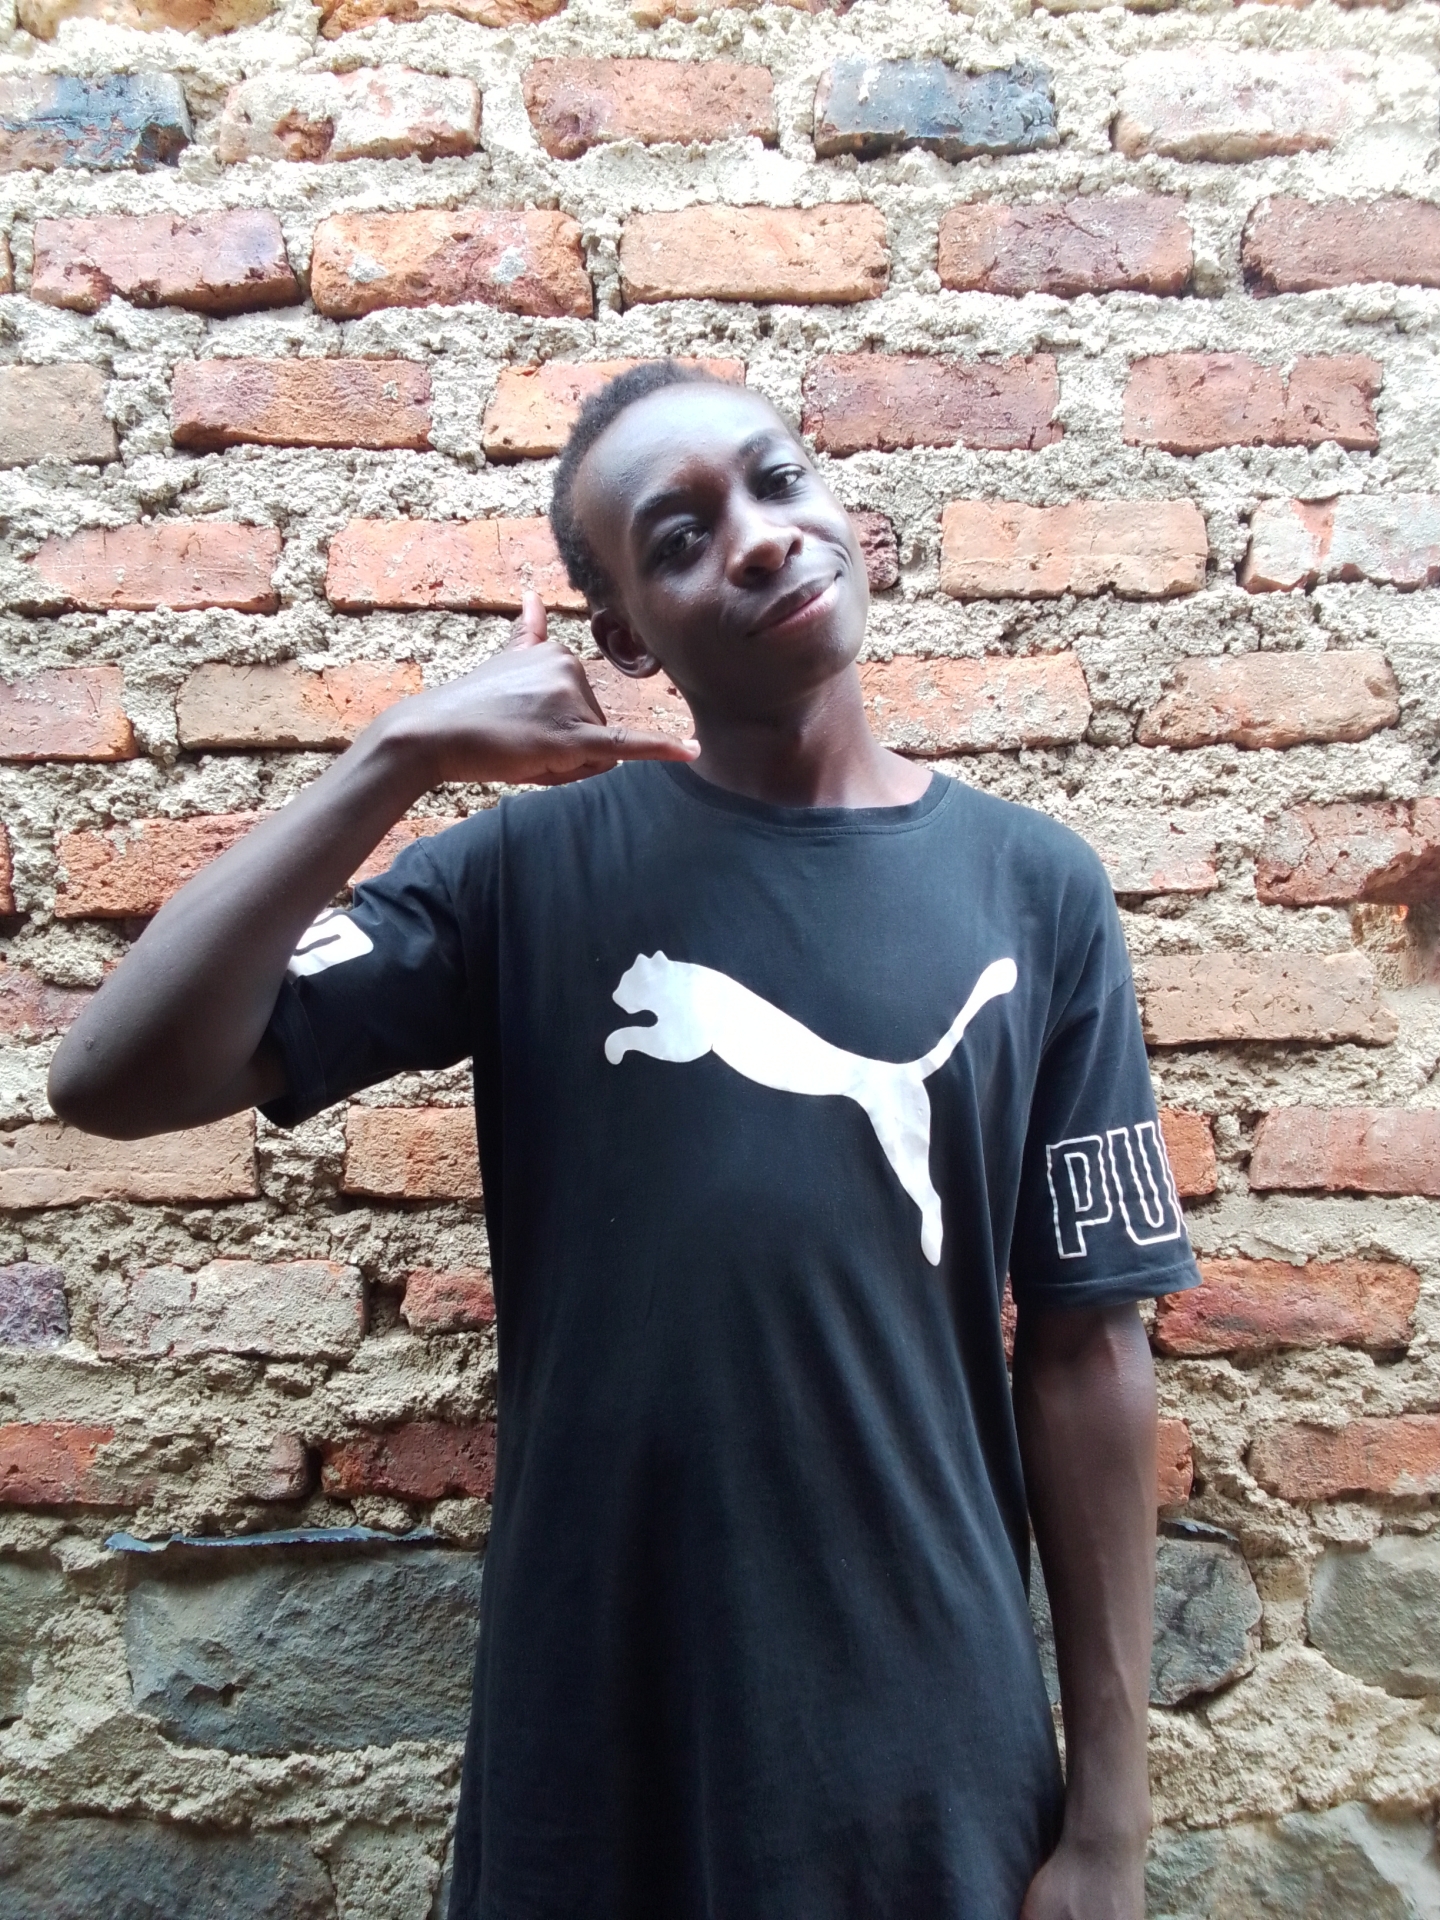
Label: clear